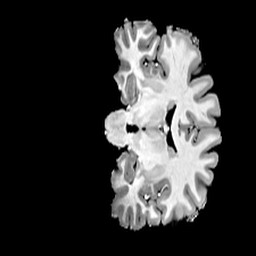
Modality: T1w
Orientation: coronal
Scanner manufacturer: siemens
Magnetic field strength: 7 T